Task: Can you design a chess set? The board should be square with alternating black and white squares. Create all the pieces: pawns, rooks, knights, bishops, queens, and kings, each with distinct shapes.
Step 1902:
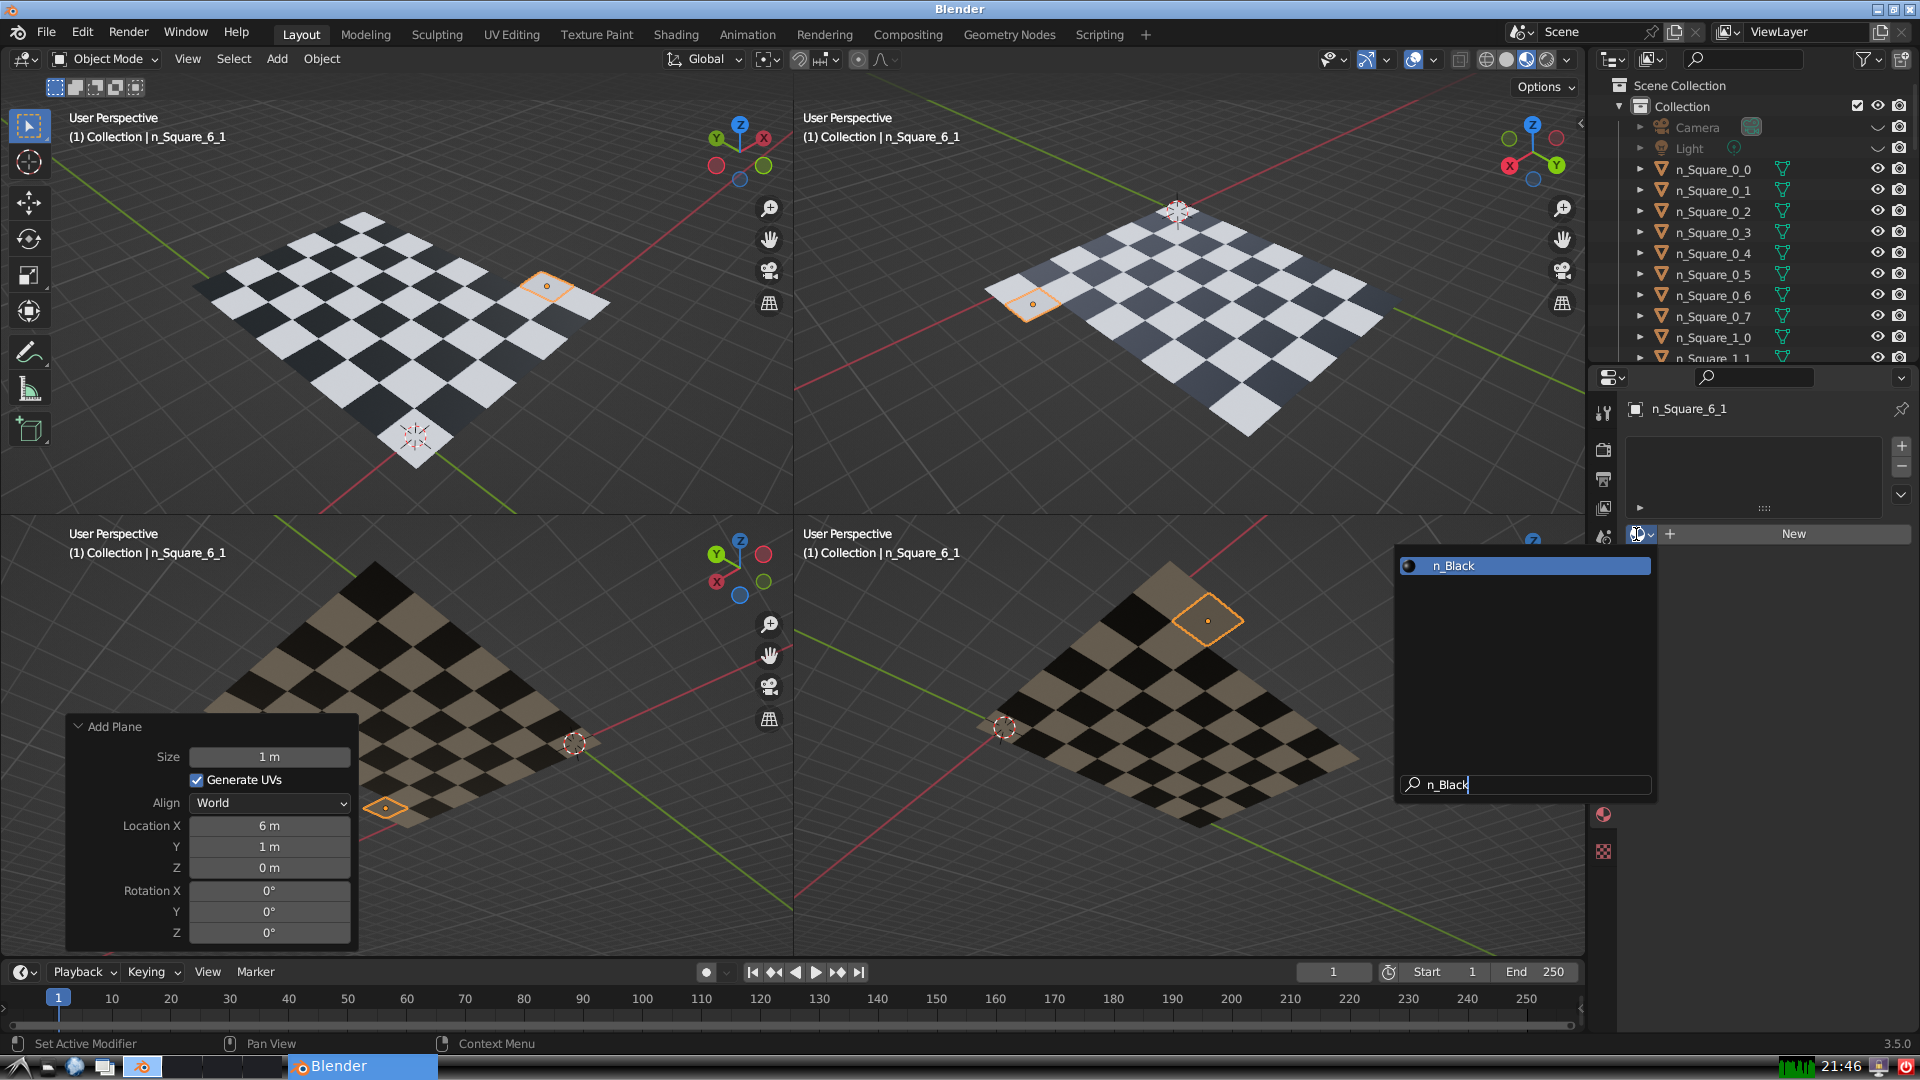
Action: {"key_press": ['Return']}